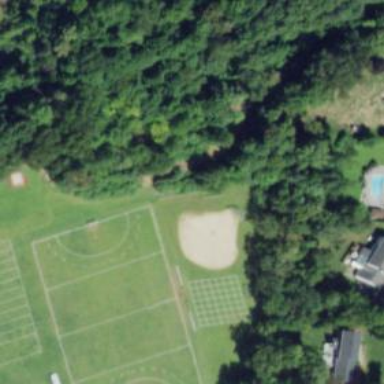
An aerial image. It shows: Field hockey pitch where players can enjoy the sport.